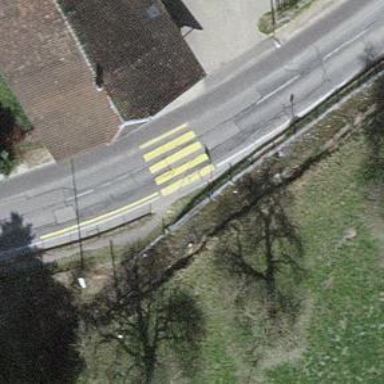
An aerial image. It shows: Uncontrolled zebra crossing with notable zebra markings.